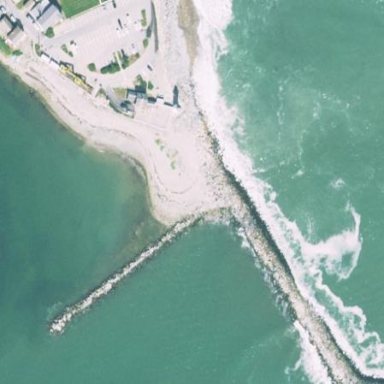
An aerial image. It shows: Breakwater made of rocks.